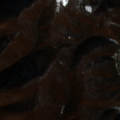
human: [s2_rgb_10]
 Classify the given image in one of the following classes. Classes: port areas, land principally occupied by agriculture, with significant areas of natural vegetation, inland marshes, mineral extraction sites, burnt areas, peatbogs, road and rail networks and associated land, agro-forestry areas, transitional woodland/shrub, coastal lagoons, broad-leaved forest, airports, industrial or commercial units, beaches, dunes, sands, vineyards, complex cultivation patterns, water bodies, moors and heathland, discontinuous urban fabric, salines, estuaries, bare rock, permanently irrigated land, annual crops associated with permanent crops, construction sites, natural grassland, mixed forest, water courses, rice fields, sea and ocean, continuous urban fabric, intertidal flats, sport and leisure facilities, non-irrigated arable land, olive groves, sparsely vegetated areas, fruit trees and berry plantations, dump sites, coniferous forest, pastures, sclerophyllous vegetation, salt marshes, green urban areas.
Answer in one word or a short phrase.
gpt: land principally occupied by agriculture, with significant areas of natural vegetation, broad-leaved forest